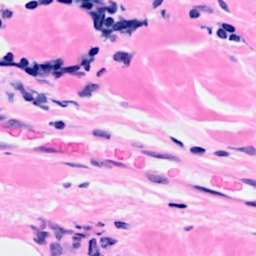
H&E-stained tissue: Breast